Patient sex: M
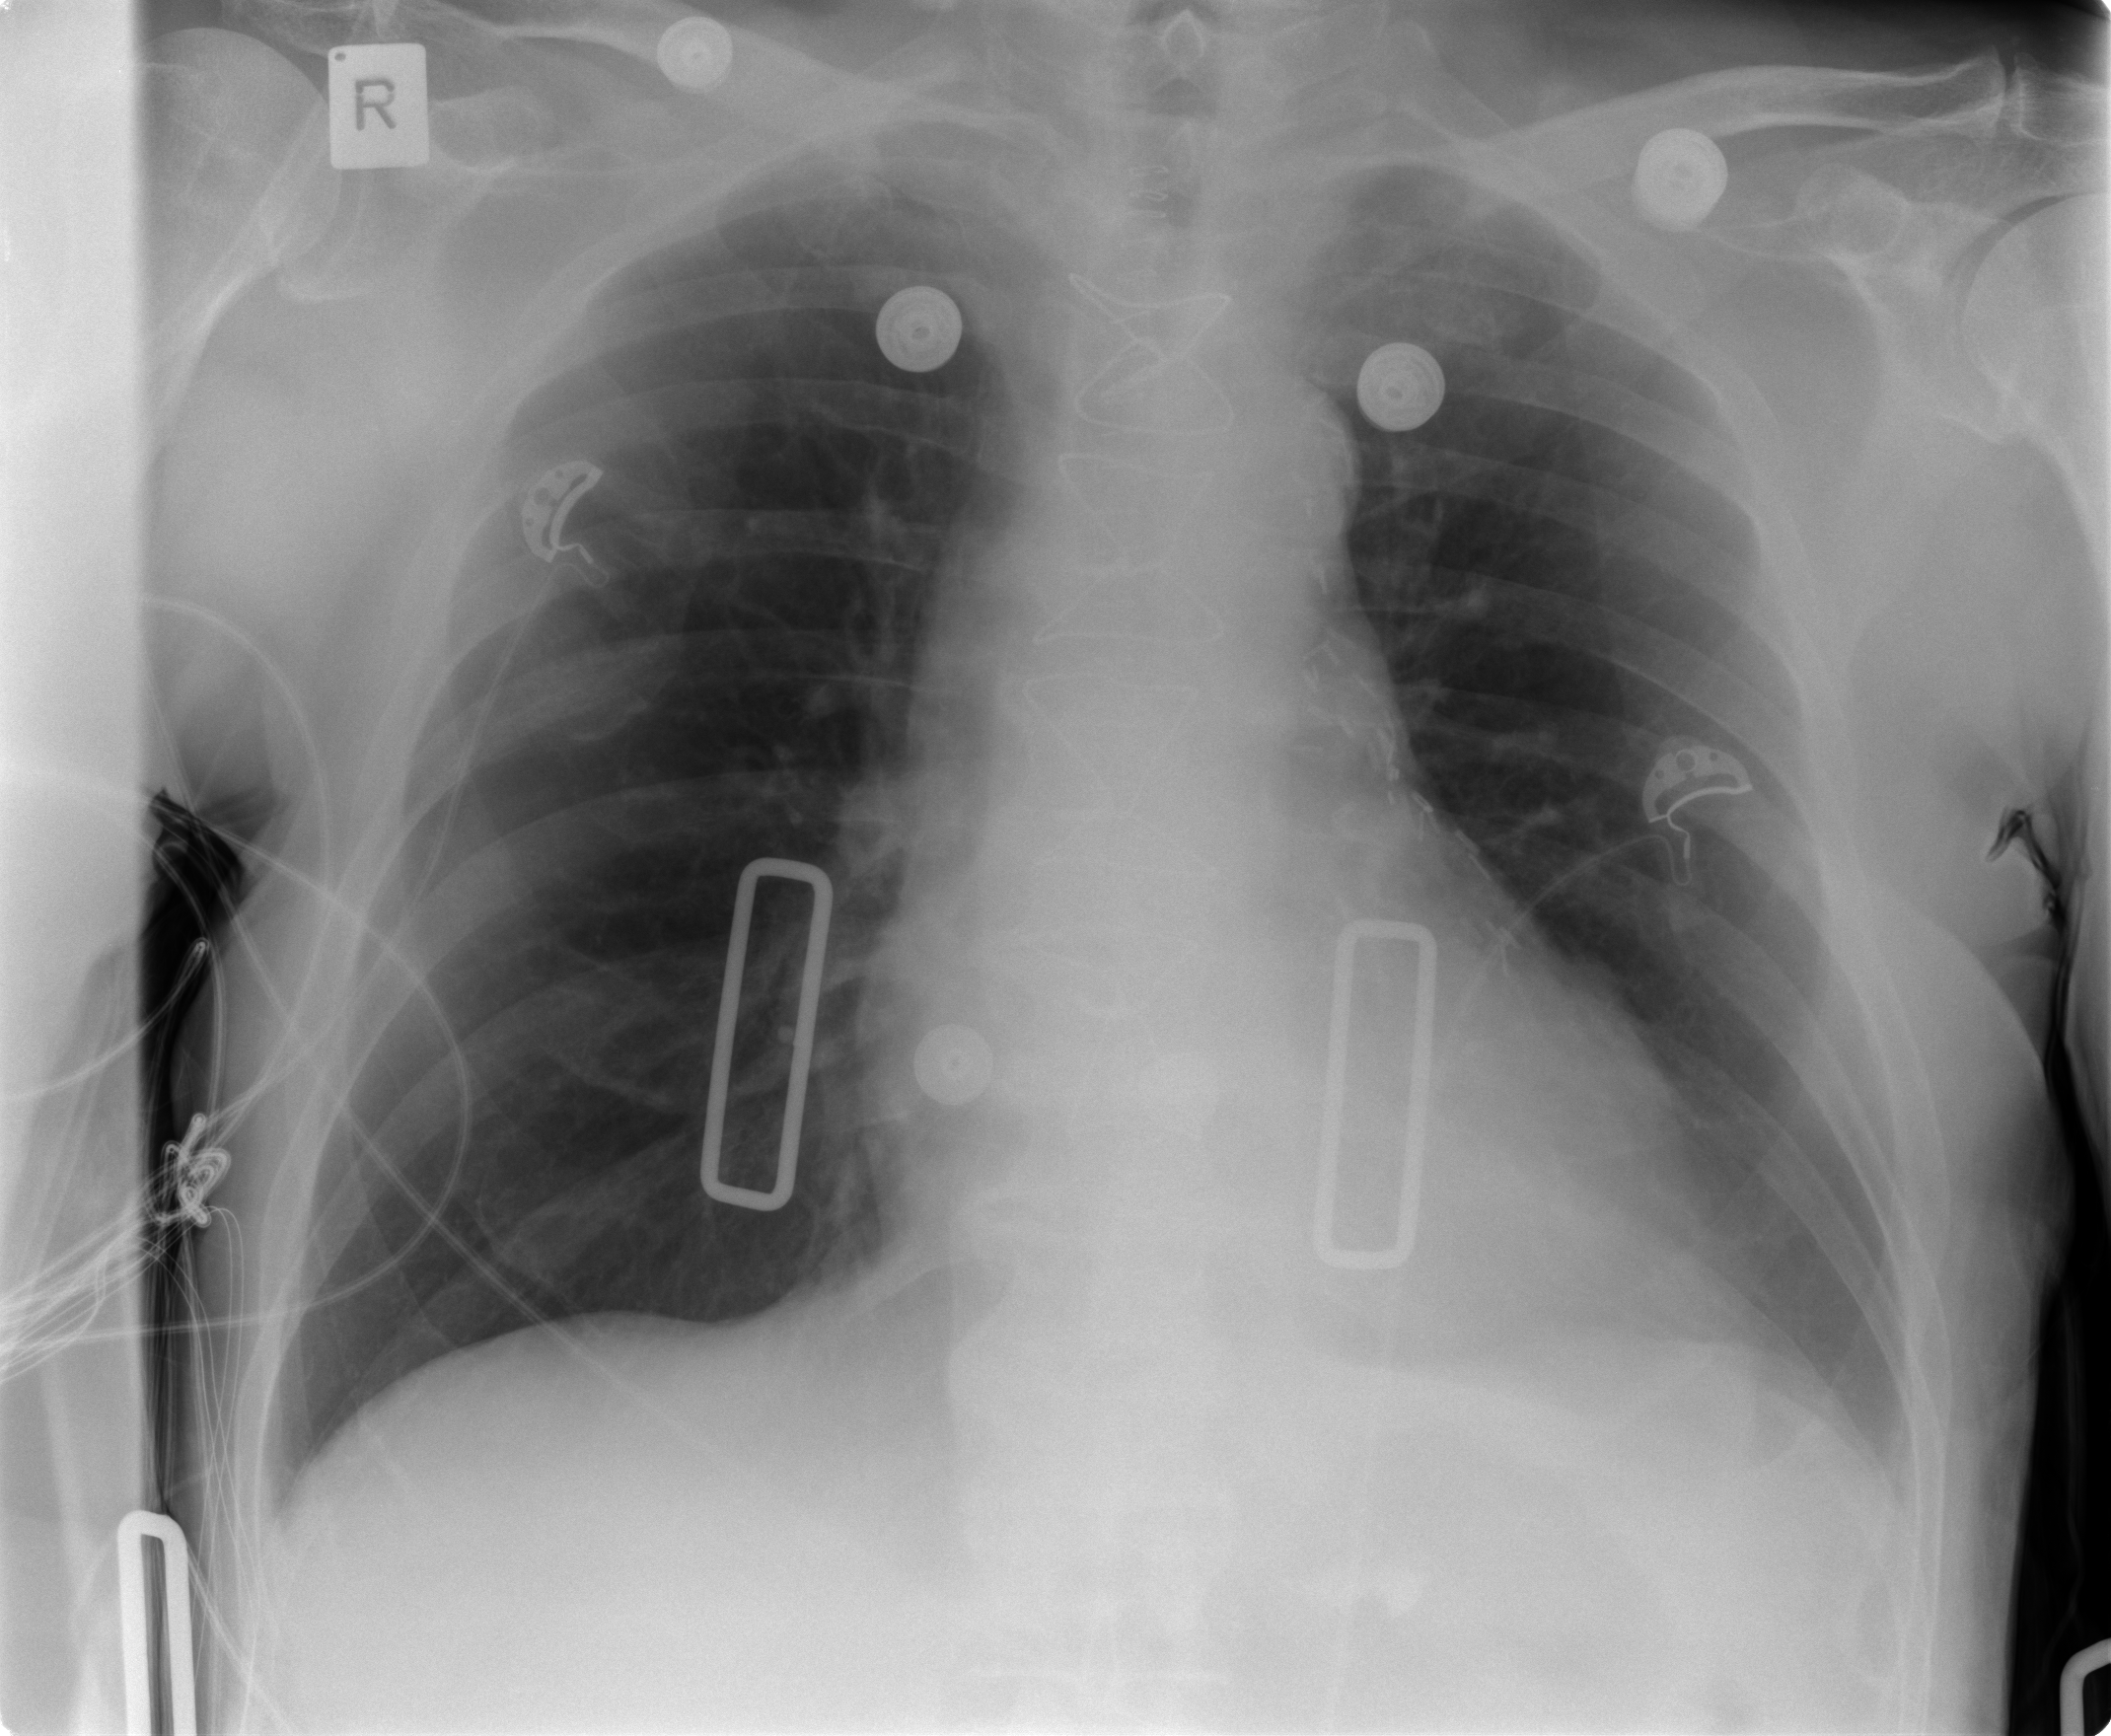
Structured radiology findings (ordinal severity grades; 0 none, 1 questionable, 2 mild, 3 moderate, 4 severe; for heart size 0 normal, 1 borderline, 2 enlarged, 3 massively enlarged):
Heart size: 0
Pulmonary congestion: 2
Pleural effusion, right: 1
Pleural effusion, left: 2
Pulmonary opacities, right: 0
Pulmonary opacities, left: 0
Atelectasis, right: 2
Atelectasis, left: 2